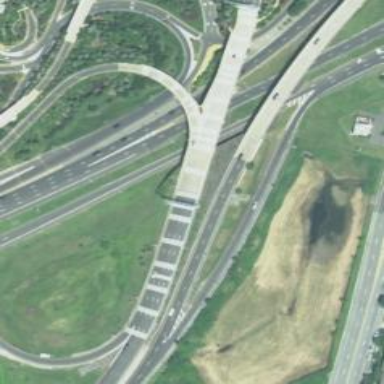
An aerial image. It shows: Bridge along trunk link highway.